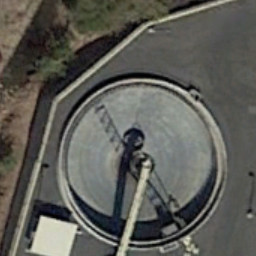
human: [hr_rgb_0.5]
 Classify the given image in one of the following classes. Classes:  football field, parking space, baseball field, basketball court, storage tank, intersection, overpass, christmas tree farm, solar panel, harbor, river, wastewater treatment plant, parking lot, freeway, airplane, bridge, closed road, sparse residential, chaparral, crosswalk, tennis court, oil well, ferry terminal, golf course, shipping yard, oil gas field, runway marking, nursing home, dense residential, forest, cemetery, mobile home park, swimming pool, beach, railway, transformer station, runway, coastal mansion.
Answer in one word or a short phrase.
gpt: wastewater treatment plant